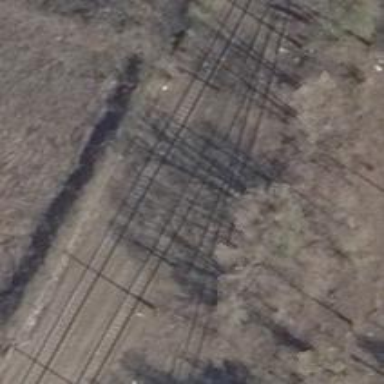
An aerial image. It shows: Railway switch.